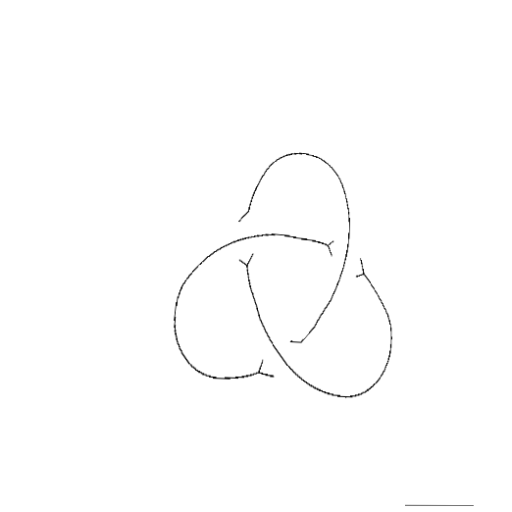
Crossing number: 3